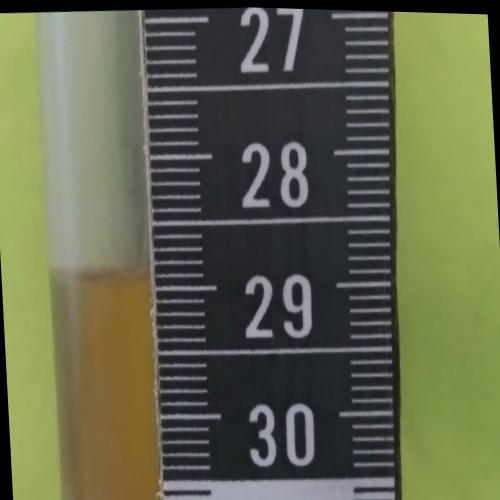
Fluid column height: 28.9 cm